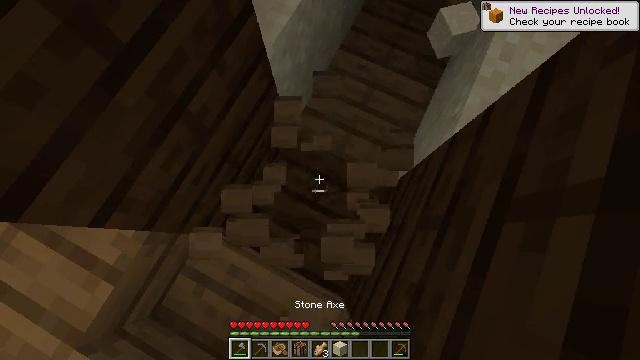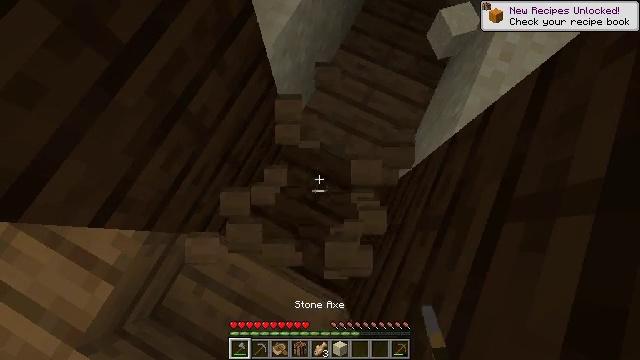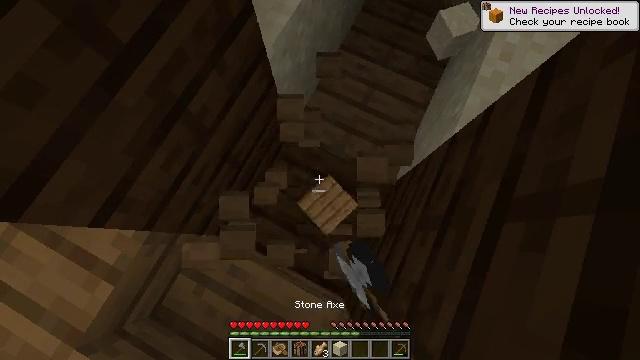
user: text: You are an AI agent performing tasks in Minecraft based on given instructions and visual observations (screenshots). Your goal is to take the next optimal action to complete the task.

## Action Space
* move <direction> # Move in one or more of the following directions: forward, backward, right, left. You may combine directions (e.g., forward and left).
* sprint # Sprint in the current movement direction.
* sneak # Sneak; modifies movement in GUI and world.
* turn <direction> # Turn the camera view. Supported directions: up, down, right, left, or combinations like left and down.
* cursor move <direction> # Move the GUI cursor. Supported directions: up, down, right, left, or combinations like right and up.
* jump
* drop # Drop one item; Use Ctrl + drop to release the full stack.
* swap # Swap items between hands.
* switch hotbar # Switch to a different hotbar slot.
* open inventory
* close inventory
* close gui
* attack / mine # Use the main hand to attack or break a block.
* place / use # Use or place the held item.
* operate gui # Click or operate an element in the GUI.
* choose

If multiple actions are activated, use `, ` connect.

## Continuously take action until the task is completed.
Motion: motion action
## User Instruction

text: Mine the spruce slab.
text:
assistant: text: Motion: attack / mine
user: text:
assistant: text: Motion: attack / mine
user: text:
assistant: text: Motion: attack / mine